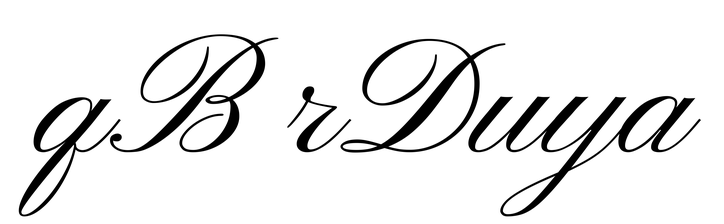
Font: PinyonScript-Regular